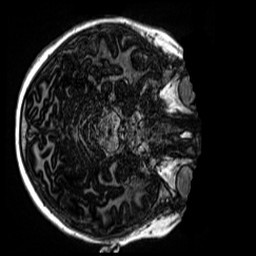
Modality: MP2RAGE
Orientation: axial
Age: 9
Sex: female
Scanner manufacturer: siemens
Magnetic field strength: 3 T
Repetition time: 4 s
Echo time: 0.00299 s